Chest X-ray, PA view. Patient: 55 years old, sex F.
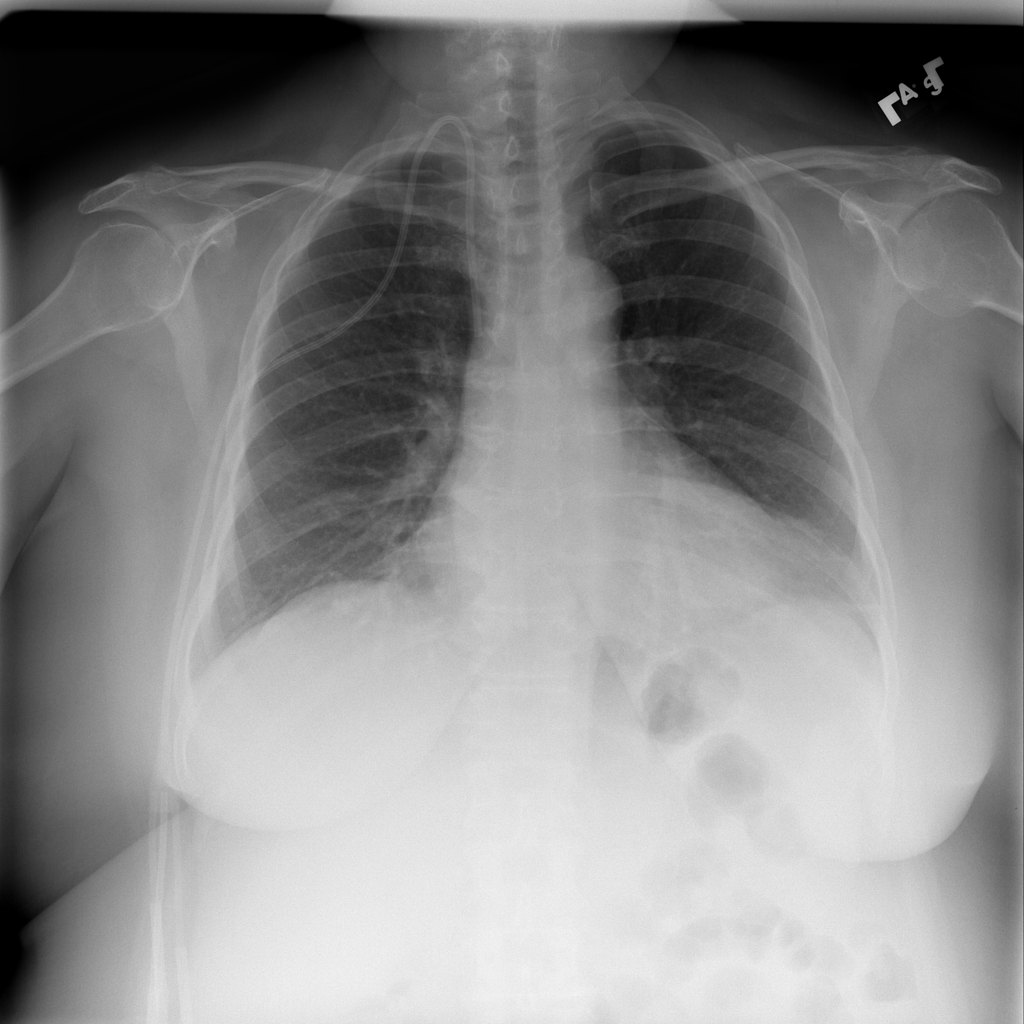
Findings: No Finding